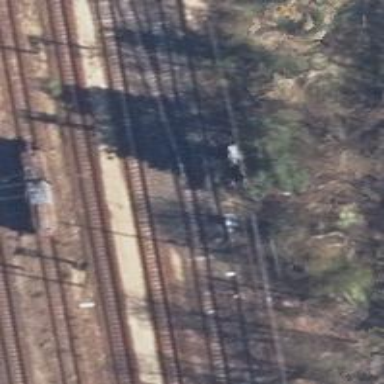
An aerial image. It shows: Railway switch.